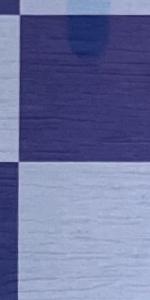
Label: Empty